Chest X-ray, PA view. Patient: 69 years old, sex M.
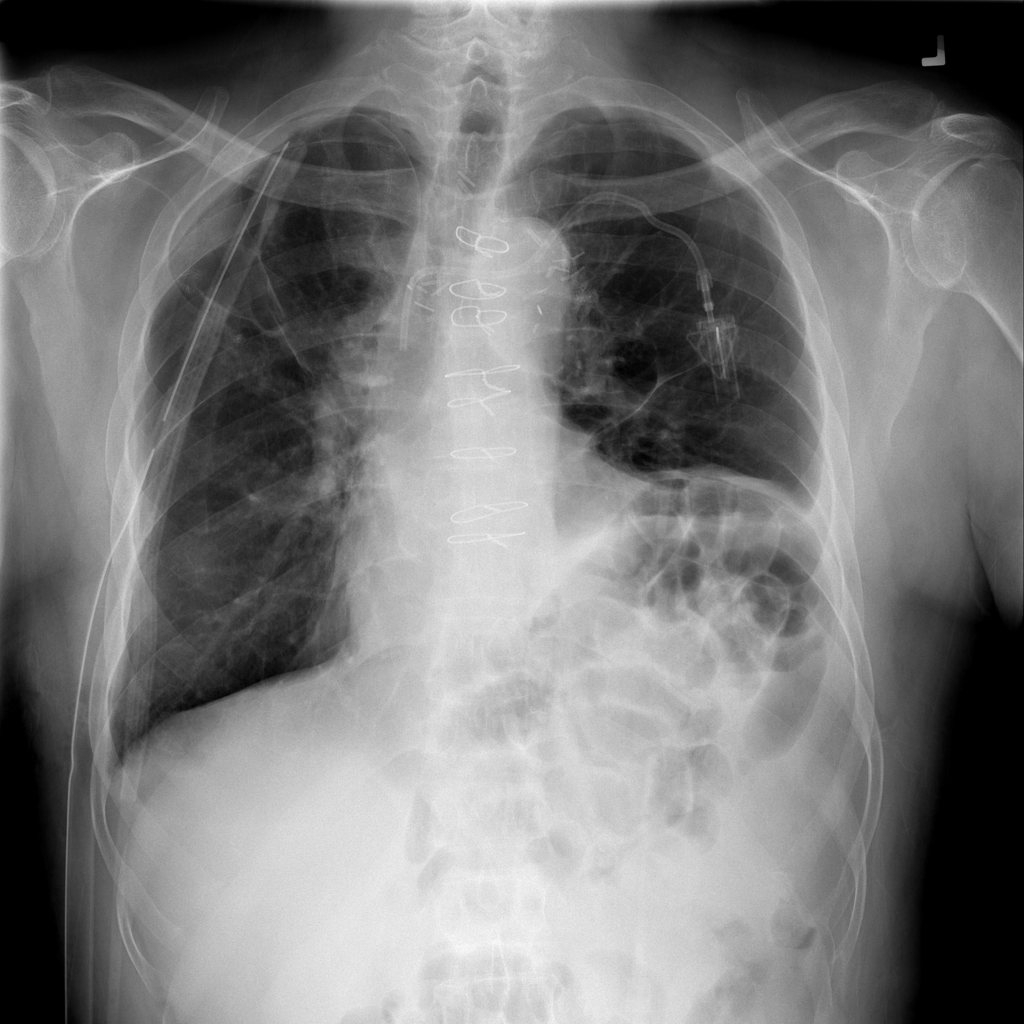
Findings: Effusion, Pneumothorax